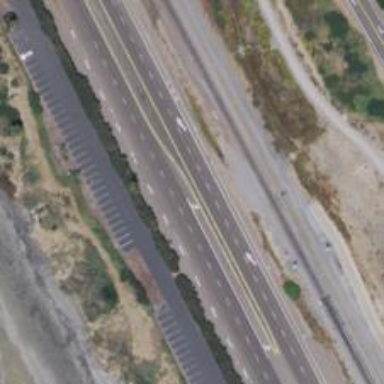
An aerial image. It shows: Primary highway.